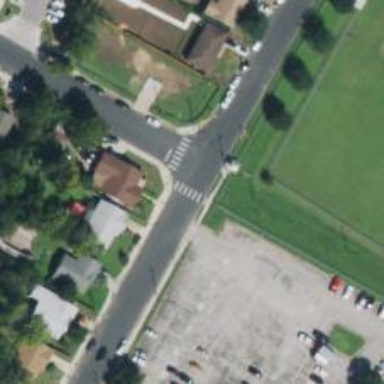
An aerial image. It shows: Marked crossing on the road.